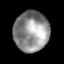
Tissue: lung
Cell type: Epithelial cells
Senescence score: 0.1663
Nuclear area (px): 1378
Mean DAPI intensity: 142.601